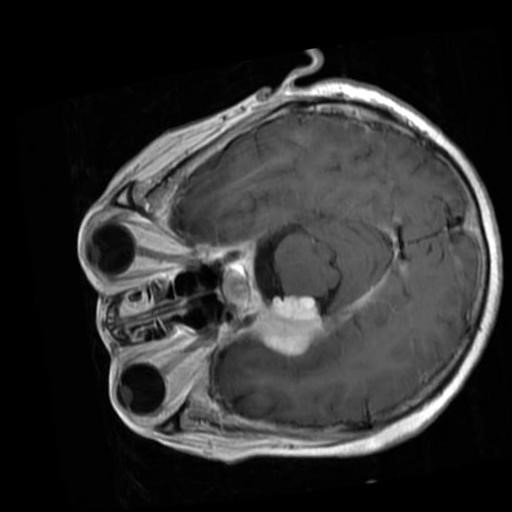
Label: brain_menin